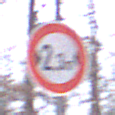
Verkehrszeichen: TatsaechlicheBreite2Komma3
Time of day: Midday
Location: Outdoor (Nature)
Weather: Overcast
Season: Autumn
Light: Natural